Interaction volume radius: 10 \u00c5
Interaction volume height: 10 \u00c5
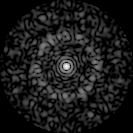
Disorder parameter: 0.8326